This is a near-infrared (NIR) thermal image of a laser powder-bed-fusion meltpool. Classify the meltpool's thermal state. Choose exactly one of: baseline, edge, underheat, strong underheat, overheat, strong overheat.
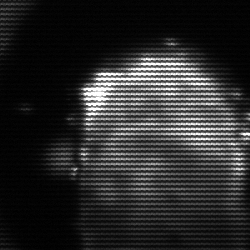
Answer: baseline